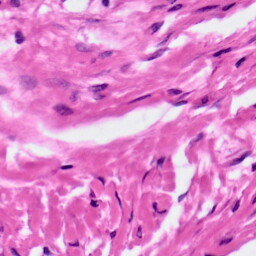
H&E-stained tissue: Ovarian